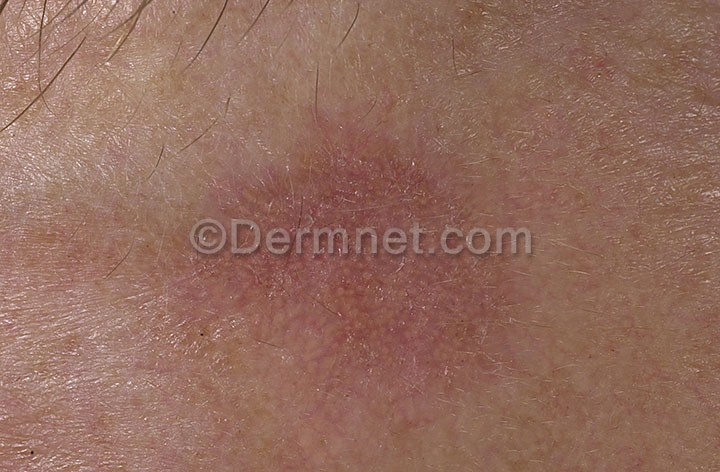
Disease: Actinic Keratosis Basal Cell Carcinoma and other Malignant Lesions